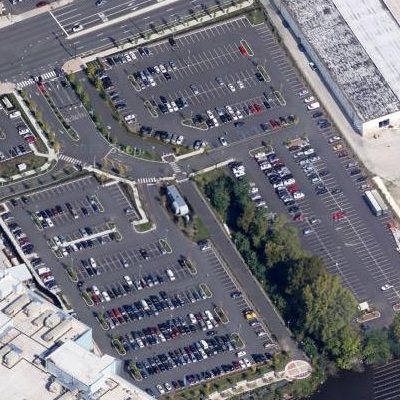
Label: Parking